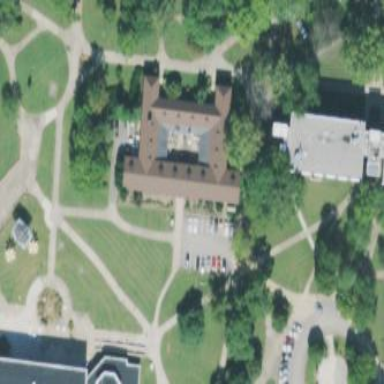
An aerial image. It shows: University building.